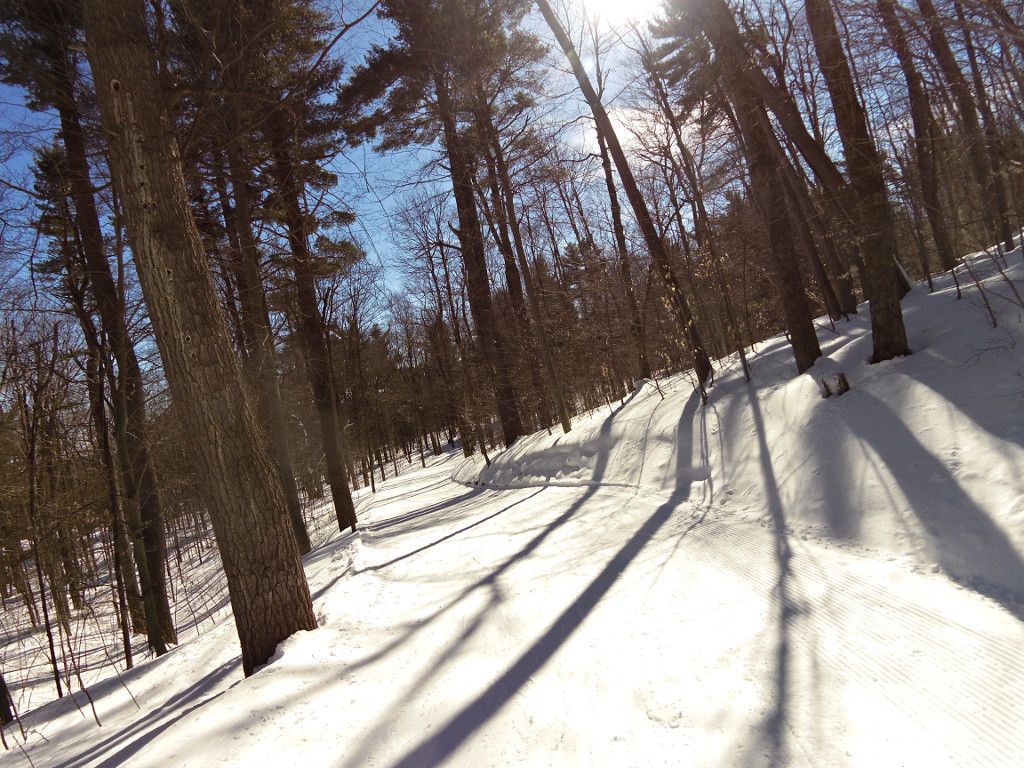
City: ottawa-gatineau